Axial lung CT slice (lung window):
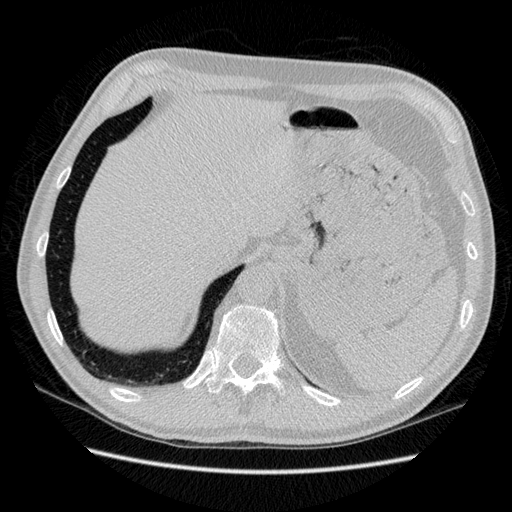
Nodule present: no